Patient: sex M, age 64
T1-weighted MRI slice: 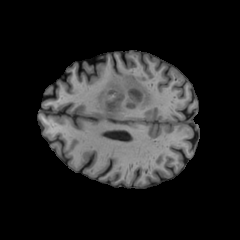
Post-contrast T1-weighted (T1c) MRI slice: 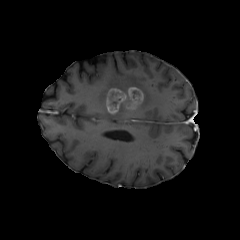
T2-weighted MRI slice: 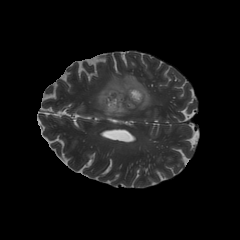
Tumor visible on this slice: yes
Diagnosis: Glioblastoma, IDH-wildtype
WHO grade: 4